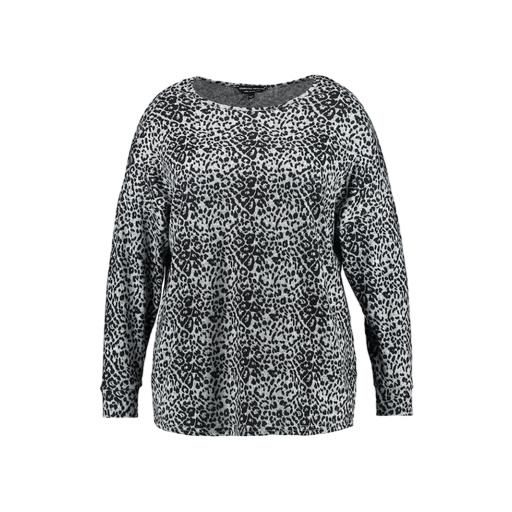
black animal-print sleep top, black plus size printed t-shirt only macy, black cheetah-print raglan sleep, white background